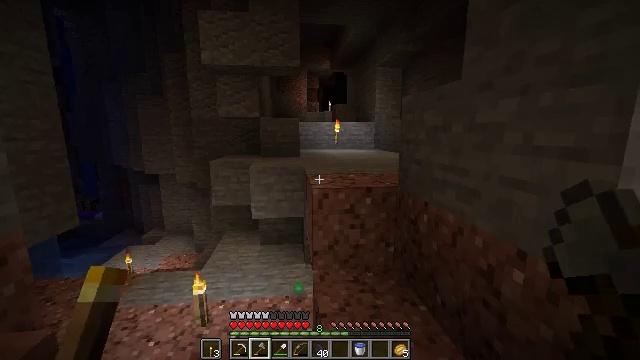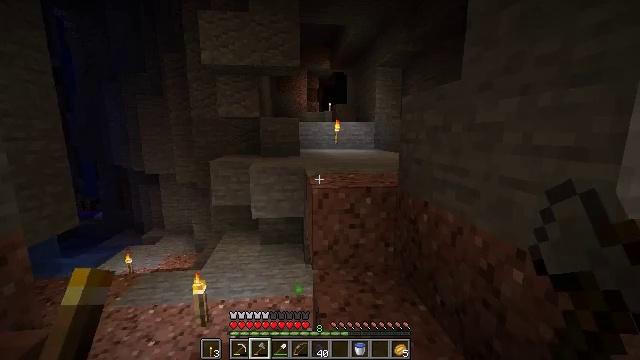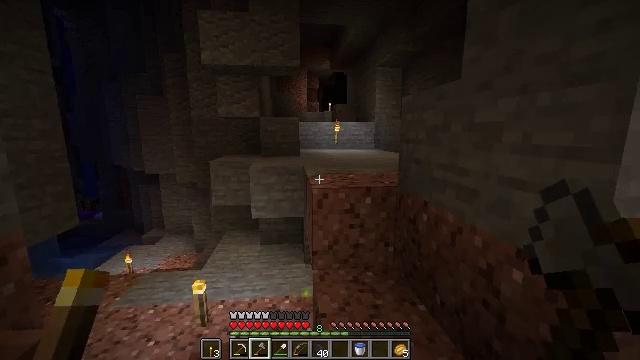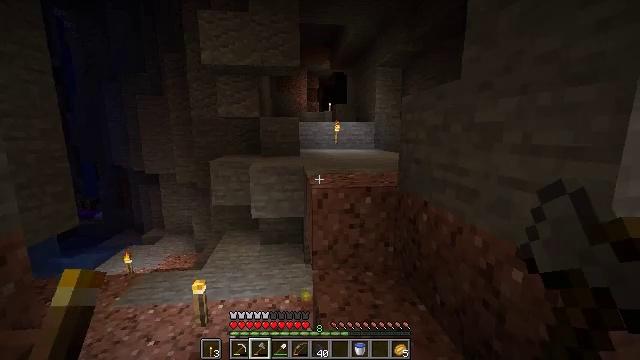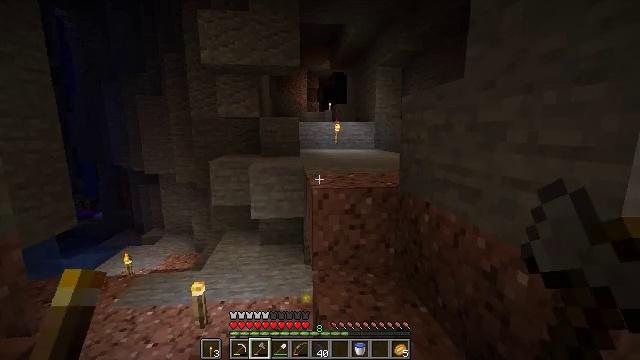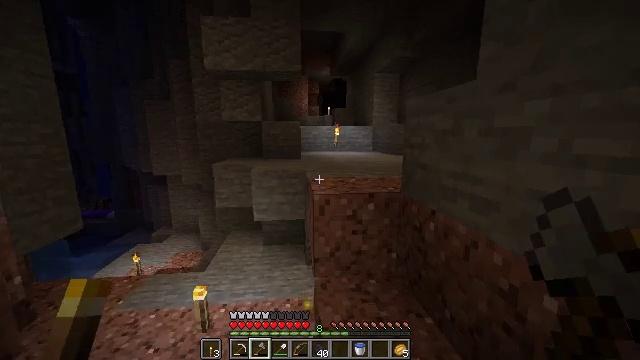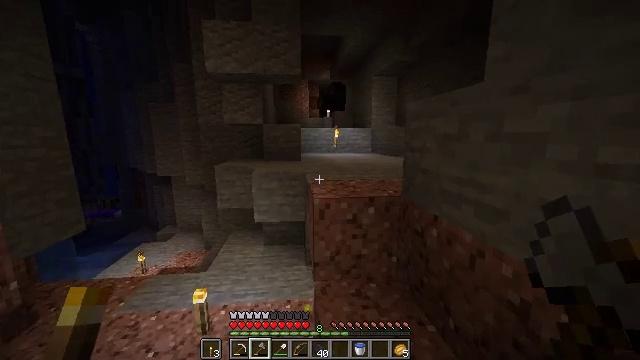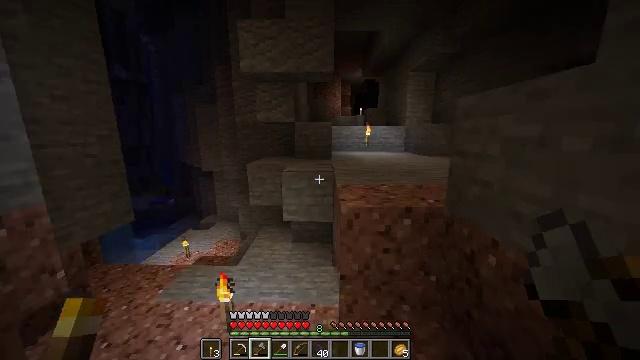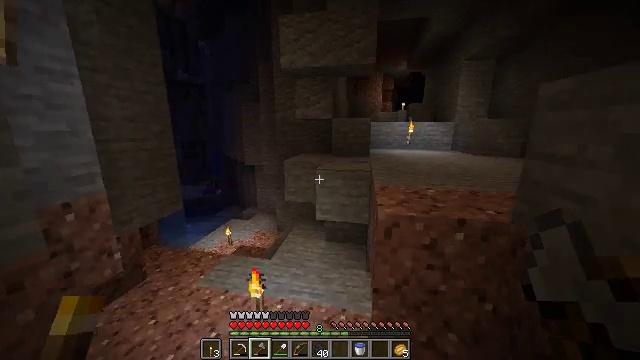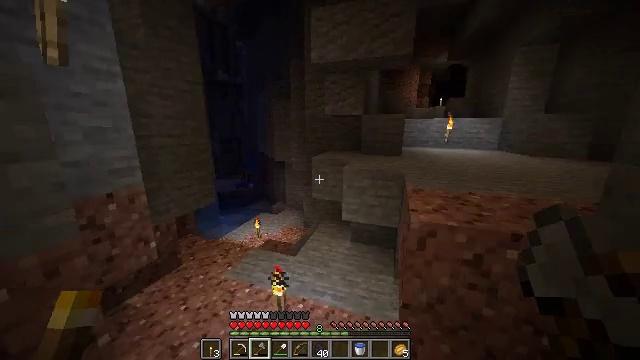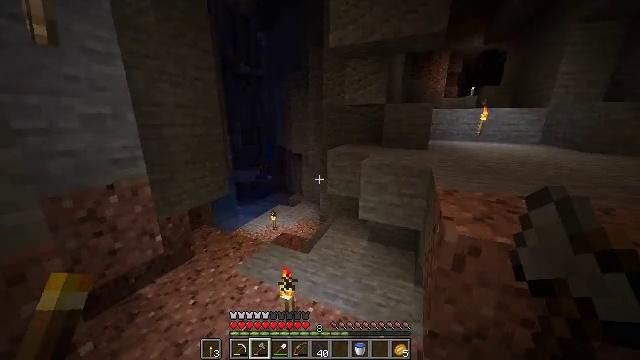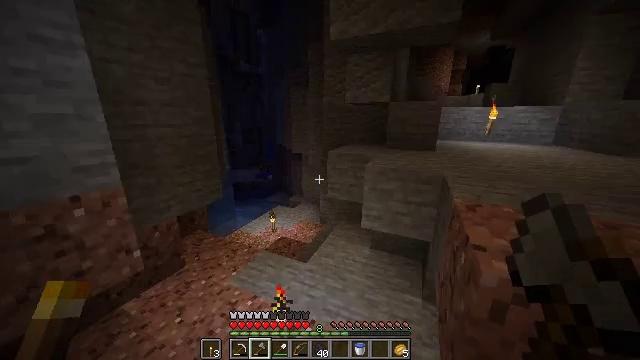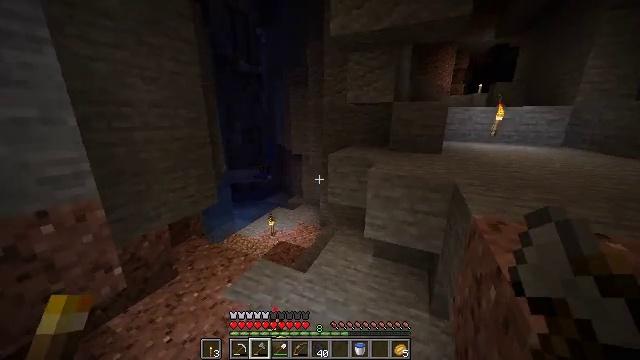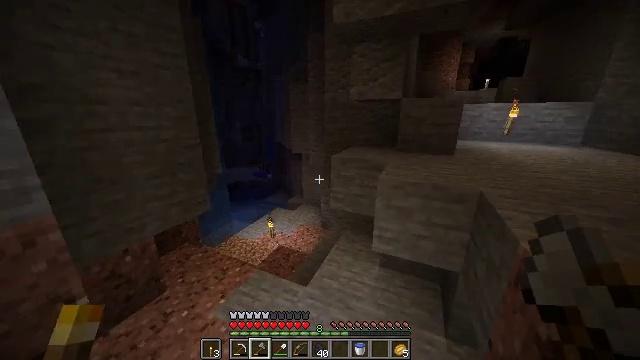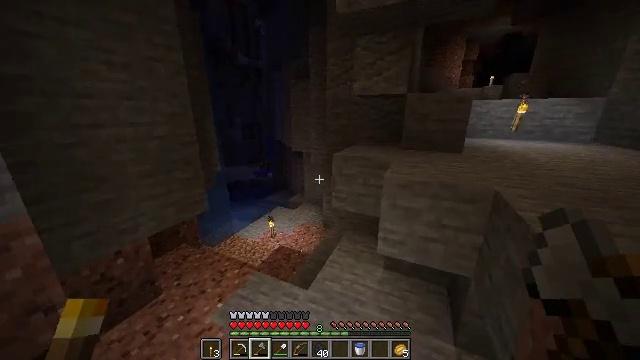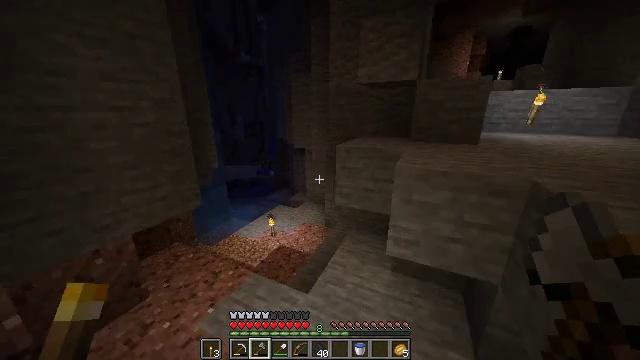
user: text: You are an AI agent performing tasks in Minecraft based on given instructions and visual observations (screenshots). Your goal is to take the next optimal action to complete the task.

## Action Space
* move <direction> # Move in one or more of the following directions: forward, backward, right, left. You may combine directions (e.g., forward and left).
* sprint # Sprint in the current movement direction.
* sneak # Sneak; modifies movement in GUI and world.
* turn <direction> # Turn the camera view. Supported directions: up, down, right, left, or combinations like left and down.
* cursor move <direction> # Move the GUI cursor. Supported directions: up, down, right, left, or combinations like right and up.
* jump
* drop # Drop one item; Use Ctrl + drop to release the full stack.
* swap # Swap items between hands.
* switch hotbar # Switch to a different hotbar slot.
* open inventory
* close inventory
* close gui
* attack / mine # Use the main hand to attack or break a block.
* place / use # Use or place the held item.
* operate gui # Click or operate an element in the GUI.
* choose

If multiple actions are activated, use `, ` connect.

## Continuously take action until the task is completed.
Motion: motion action
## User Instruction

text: Collect some oak leaves.
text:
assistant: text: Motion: no_op
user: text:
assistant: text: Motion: sprint
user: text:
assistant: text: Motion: sprint
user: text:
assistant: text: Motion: move forward, sprint
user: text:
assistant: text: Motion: move forward, sprint
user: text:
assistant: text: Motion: move forward, sprint
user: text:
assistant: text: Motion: move forward, sprint, turn left and down
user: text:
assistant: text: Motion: move forward, sprint, turn left and down
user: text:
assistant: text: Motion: move forward, sprint, turn left
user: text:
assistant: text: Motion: move forward, sprint, turn left and down
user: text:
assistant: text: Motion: move forward, sprint
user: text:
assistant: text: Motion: move forward, sprint
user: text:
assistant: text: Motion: move forward, sprint
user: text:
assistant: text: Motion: move forward, sprint
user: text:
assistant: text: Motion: move forward, sprint
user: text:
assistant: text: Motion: move forward, sprint, turn left
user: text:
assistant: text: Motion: move forward, sprint, turn left
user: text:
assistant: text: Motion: move forward, sprint, turn left
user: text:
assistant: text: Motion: move forward, sprint, turn left
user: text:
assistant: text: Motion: move forward, sprint, turn left
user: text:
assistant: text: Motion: move forward, sprint, turn left
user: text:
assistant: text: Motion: move forward, sprint
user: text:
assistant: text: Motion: move forward, sprint
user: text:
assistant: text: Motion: move forward, sprint
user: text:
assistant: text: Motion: move forward, sprint
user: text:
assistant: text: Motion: move forward, sprint
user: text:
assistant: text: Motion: move forward, sprint
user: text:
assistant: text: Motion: move forward, sprint, turn left
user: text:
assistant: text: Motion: move forward, sprint, turn left
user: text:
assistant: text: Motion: move forward, sprint, turn left